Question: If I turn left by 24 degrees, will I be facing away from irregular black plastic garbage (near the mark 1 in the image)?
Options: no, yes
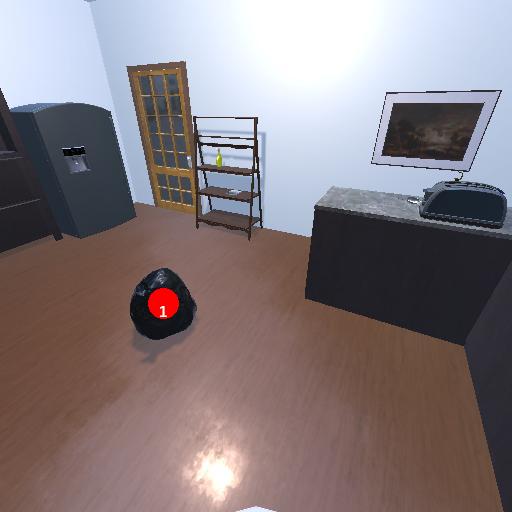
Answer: no